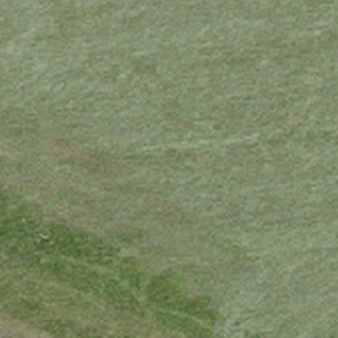
Label: other